Question: I guess this is yet another reason why VCL styles are not ready to be really used.
TDateTimePicker control looks fine without VCL styles. Turn on any vcl style, and I get this appearance:

I can turn off the vcl styles for just this component type, by registering a style hook, but that looks really ugly.
This is on Delphi XE2 with update 4 installed.
Ideally, I hope there is a workaround, or some properties of the datetime picker, or some subclass of datetimepicker I could do to force the datetime picker to paint and theme correctly.
Note that normal comboboxes are theming correctly. Note that this reproduces easily in the most minimal sample project imaginable. Yes. It's Yet Another Styles bug.
It might be platform specific, related to Windows Common Controls versions on Windows Server 2008 R2 without Aero ("Desktop Experience" in Windows server component terms). It just occurred to me after other people cannot reproduce it, to try this on several different Windows machines. After I did that, I find that the problem only reproduces on Windows Server 2008 R2. Some of our customers use Windows Server 2008 R2. As you know a major reason for using VCL Styles is that it makes your app look the same regardless of what the windows theme is. However in the case above, the whole app themes properly, except the DateTimePicker control, which is themed incorrectly, and only on Windows Server 2008 R2. The same XE2-based demo app works fine on Windows 7.
Both the working and non-working systems have a ComCtl32.dll in the SysWow64 folder with version reading 5.82.7601.17514. However, clearly the native layout and appearance of these controls is different, when VCL themes are off, and this affects the skinning code, which fails.
: Reported as a bug: <URL>
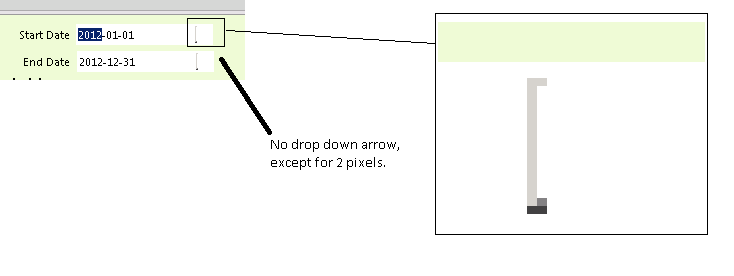
Answer: Ok, I just made a small change to the <URL>. To fix this issue when the "Windows Classic" theme is active.
Use this style hook in this way
'''
uses
Vcl.Styles,
Vcl.Themes,
Vcl.Styles.DateTimePickers;
initialization
TStyleManager.Engine.RegisterStyleHook(TDateTimePicker, TDateTimePickerStyleHookFix);
'''
And this will be the result.